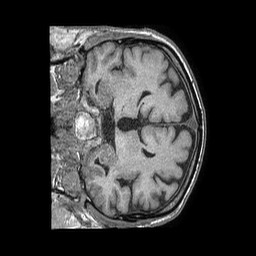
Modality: T1w
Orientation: coronal
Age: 65
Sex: male
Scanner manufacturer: philips
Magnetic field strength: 1.5 T
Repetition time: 0.007858 s
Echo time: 0.003641 s